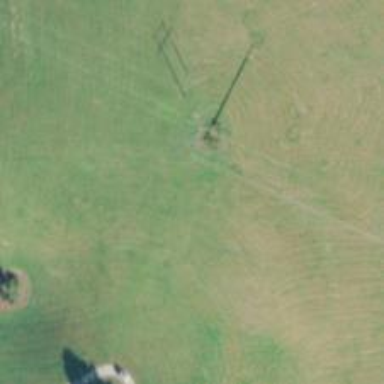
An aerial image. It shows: Power pole.